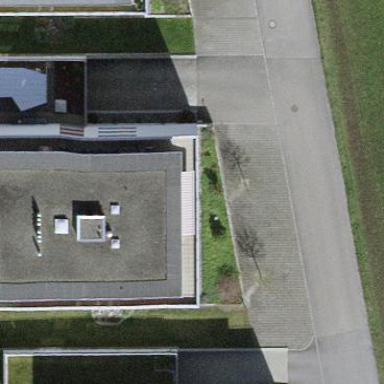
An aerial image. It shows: Building with flat roof.